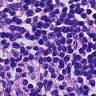
Metastatic tissue present: no